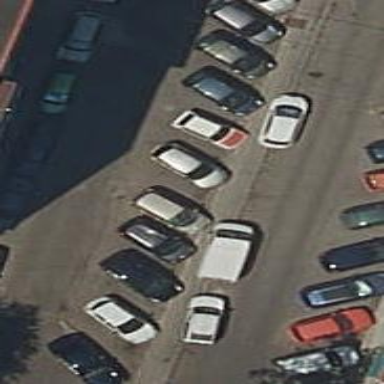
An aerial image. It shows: Parking area with surface.